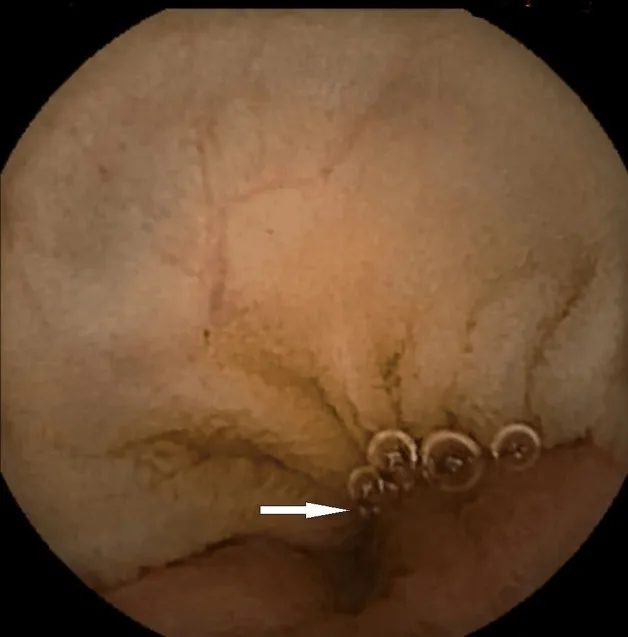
Endoscopic capsule image of an inverted polypoid Meckel's diverticulum (indicated by white arrow).
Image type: endoscopy (other_endoscopy)